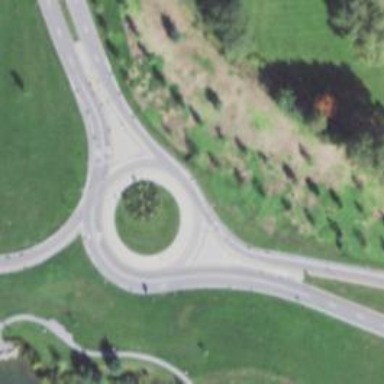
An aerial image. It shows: Asphalt road designated as trunk highway that features roundabout.